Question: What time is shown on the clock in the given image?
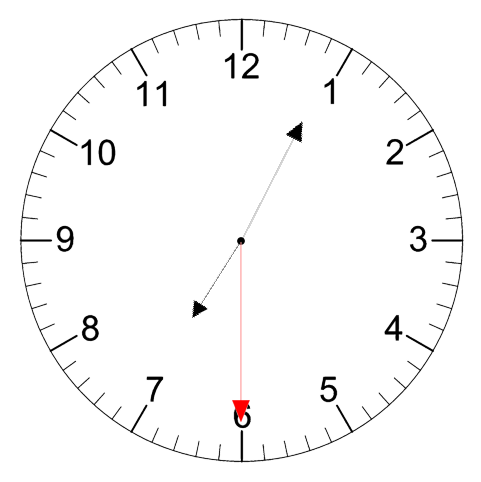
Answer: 07:04:30